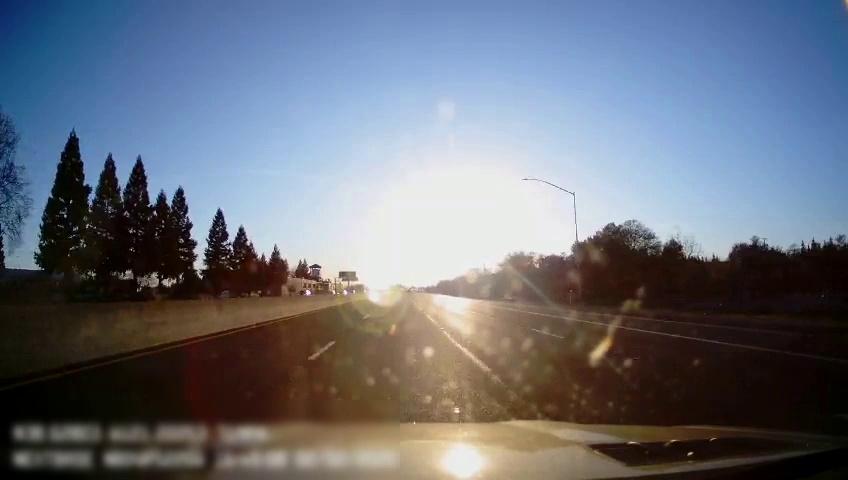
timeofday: Day
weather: Sunny
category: Drivable Space
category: Vehicles | SUV
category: Vehicles | SUV
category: Lanes | Alternate Lane
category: Lanes | Alternate Lane
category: Lanes | Current Lane
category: Lanes | Current Lane
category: Lanes | Alternate Lane
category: Lanes | Alternate Lane